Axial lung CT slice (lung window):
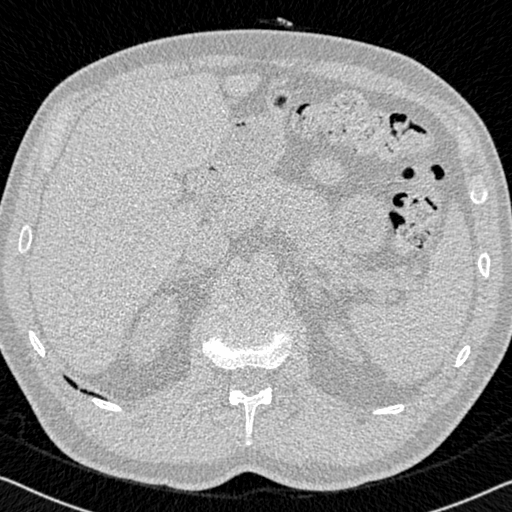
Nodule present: no